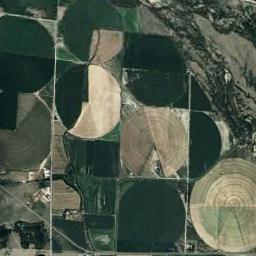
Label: circular_farmland